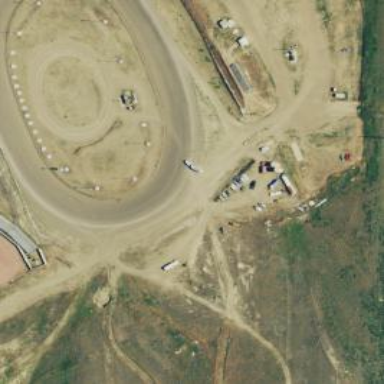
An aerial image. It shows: Unpaved raceway for motor sports.